Question: I was working in Visual Studio when happy little innocent intellisense said there was a variable type called cpu

I can't find anything about it online, because all google will return is the Central Processing Unit.
Does anyone know what the cpu variable does or stores?
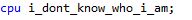
Answer: cpu is a restriction specifier can be applied to function and lambda declarations.
complete detail is available here :
<URL>